Field crop: maize
Growth stage: 1
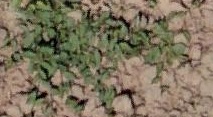
Species: convolvulus